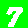
Digit: 7